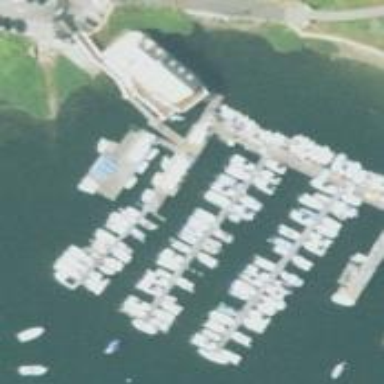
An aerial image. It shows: Marina area for leisure land.